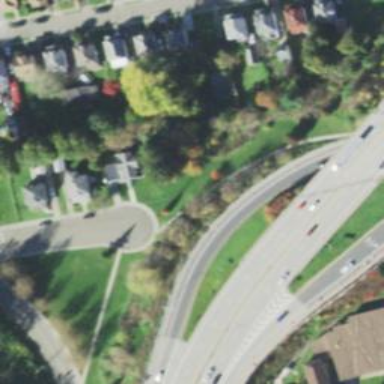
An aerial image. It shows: Asphalt road with primary link designation.